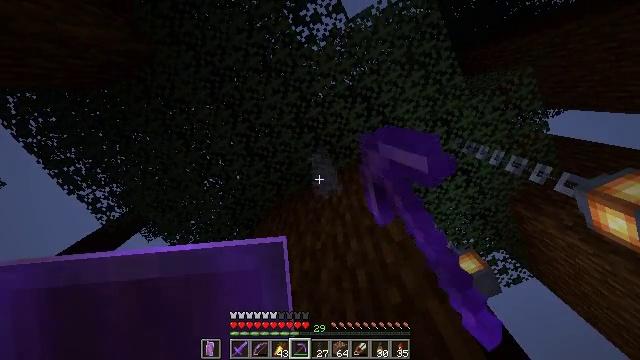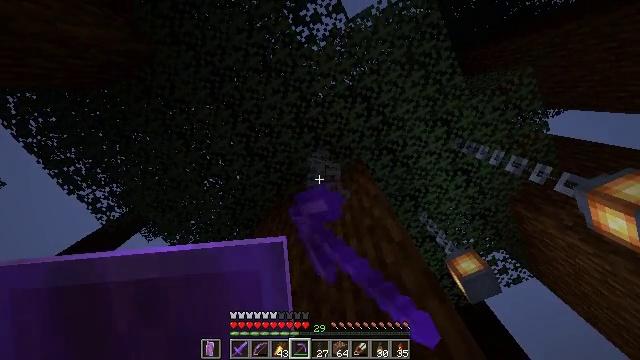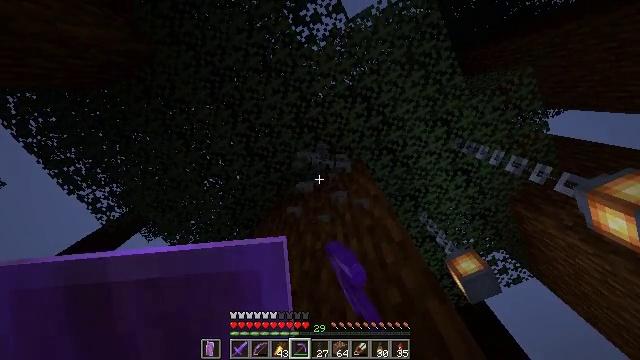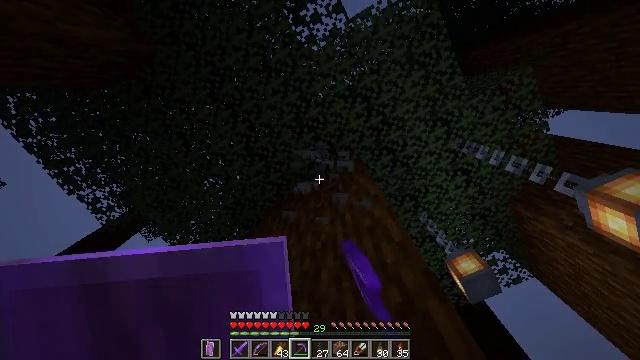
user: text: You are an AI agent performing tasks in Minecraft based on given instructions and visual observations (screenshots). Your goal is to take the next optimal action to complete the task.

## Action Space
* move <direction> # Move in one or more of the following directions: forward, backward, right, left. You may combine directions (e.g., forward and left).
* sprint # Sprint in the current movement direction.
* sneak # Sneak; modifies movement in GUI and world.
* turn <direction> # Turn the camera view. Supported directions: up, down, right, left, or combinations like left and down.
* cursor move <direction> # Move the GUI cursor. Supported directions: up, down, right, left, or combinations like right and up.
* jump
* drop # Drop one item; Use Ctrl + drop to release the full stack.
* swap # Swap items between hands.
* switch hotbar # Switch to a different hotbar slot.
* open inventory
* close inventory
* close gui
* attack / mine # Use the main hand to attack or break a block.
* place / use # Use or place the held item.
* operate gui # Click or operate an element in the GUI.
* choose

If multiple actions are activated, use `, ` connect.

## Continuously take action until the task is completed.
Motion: motion action
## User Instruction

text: Mine the chain from a structure.
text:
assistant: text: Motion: no_op
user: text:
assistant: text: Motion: no_op
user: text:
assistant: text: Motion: no_op
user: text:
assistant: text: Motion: no_op